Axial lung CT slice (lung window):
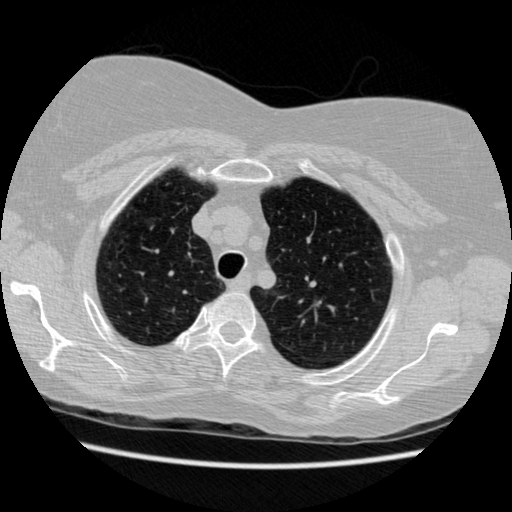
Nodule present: no